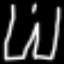
Label: pants